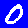
Digit: 0